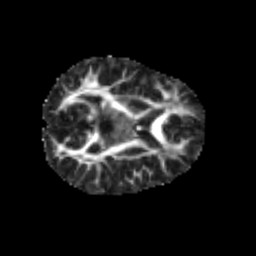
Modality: FA
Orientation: axial
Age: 6
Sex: male
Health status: healthy